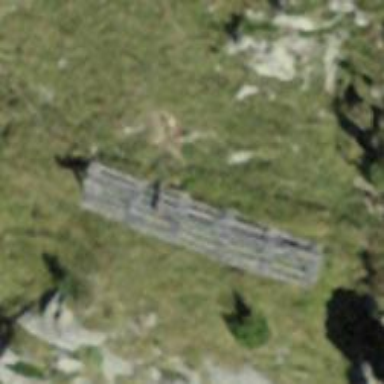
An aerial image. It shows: Structure designed for avalanche protection.